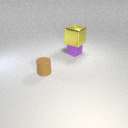
small purple rubber cube below large yellow metal cube